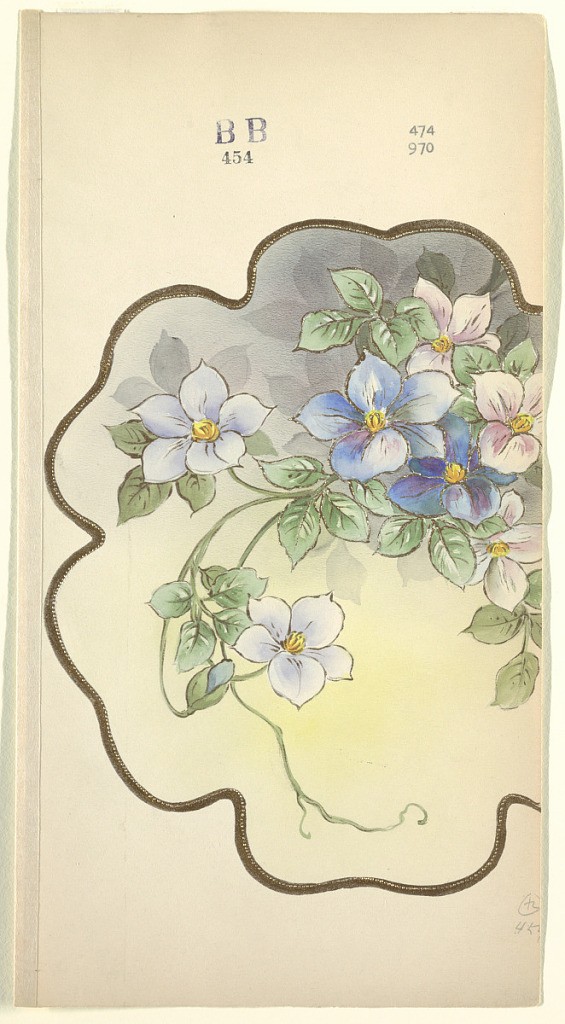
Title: Design for a Plate
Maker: Noritake, Japan and New York, New York, USA
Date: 1880–1910
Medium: Brush and watercolor, gold gouache, graphite on cream paper
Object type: Drawing
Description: Partial gold frame in shape of a flower containing a group of pink, blue, and purple flowers with green leaves and tendrils.